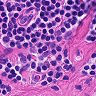
Metastatic tissue present: no